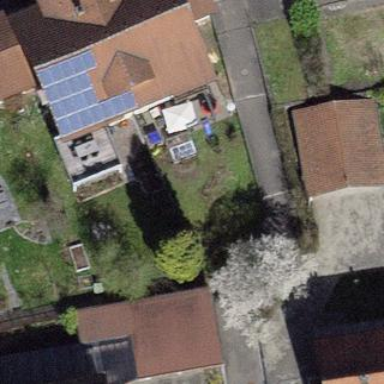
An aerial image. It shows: Semi-detached house with gabled roof.